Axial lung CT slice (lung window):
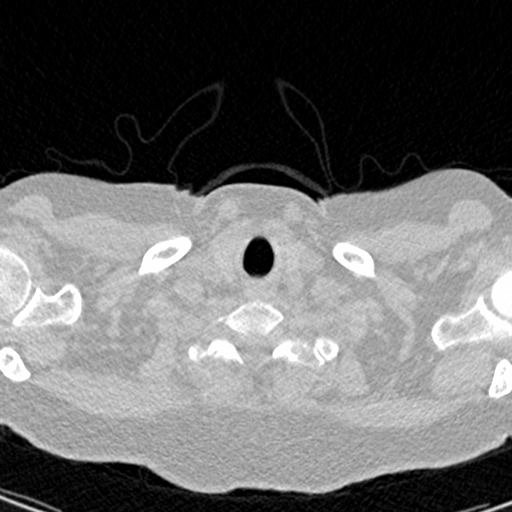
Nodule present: no